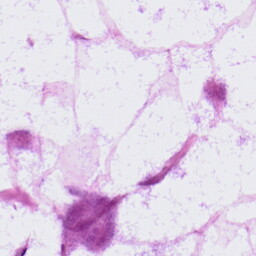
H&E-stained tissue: LymphNode